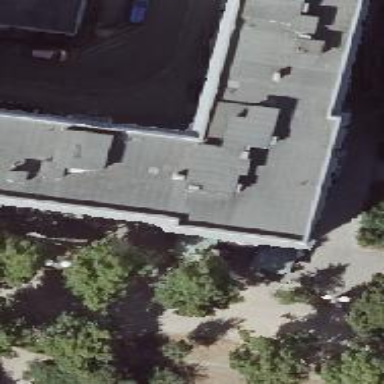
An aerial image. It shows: Café.